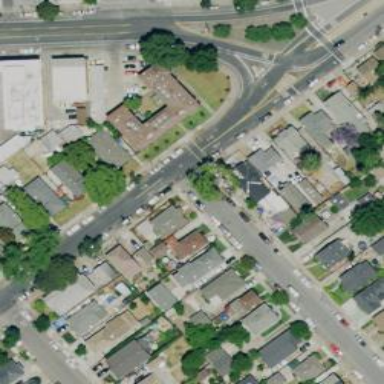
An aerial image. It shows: Tertiary road with separate sidewalks.